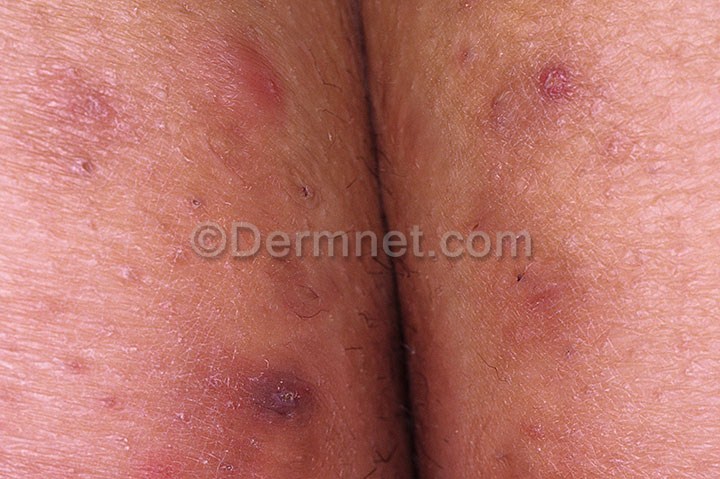
Disease: Acne and Rosacea Photos